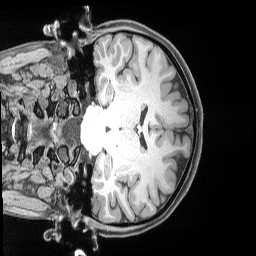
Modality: T1w
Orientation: coronal
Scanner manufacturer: siemens
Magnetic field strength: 3 T
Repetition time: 2.53 s
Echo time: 0.00169 s